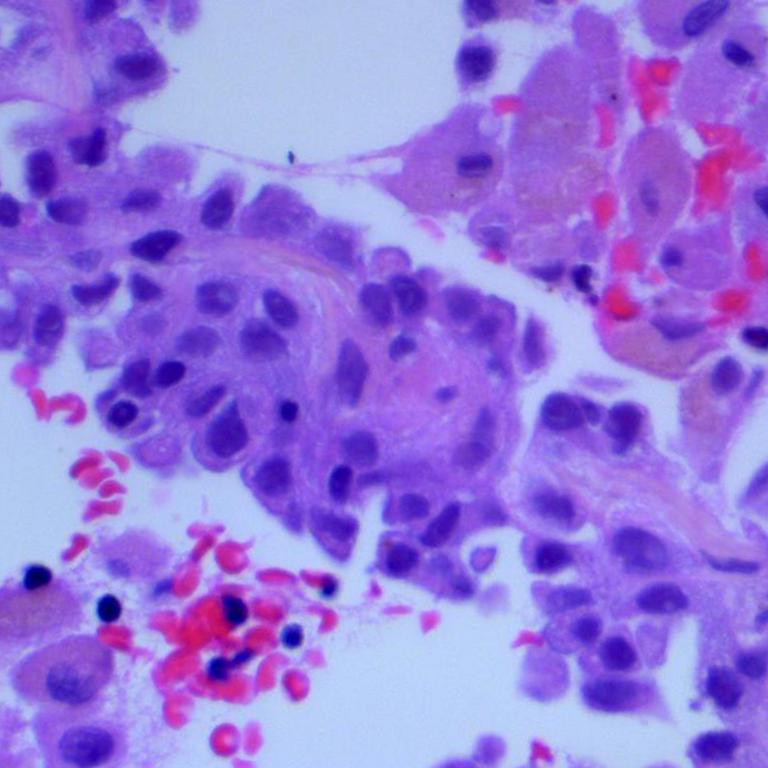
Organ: lung
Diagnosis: adenocarcinomas